Interaction volume radius: 5 \u00c5
Interaction volume height: 20 \u00c5
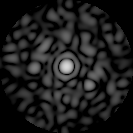
Disorder parameter: 0.8621